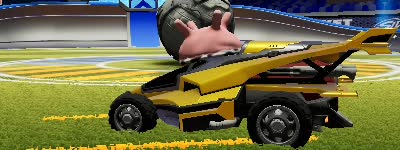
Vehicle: aftershock